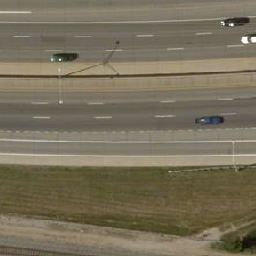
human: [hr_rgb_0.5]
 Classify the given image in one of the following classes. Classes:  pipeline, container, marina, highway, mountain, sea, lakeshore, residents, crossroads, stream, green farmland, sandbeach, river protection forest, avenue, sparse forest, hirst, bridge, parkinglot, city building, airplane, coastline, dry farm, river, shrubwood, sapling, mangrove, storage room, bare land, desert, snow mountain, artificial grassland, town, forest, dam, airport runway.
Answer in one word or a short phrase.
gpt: highway